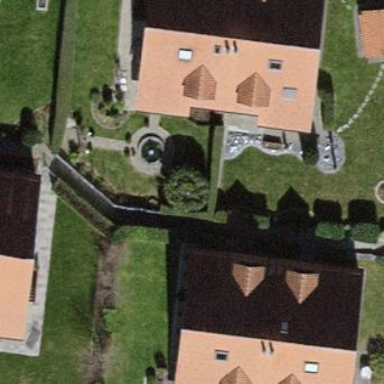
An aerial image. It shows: Semidetached house.